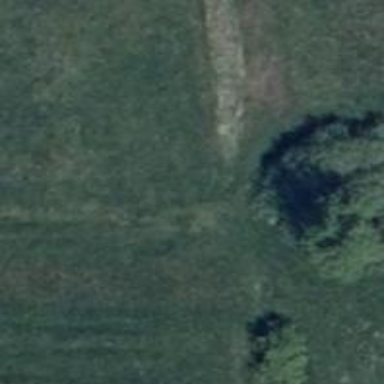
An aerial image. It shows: Grass track with grade4 surface.